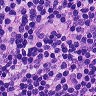
Metastatic tissue present: no